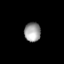
Tissue: skin
Cell type: T cells
Senescence score: 0.8216
Nuclear area (px): 304
Mean DAPI intensity: 158.086